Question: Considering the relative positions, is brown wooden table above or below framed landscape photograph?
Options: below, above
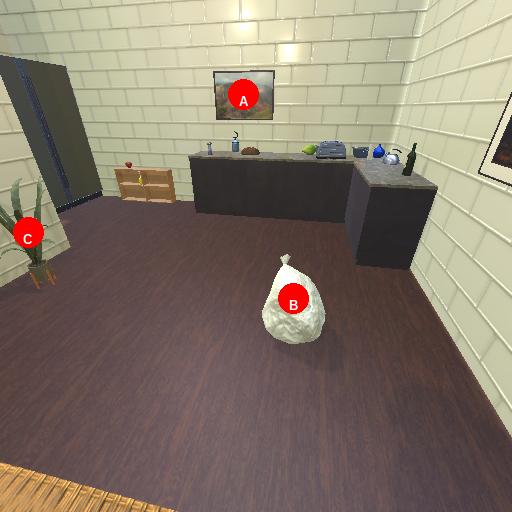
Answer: below